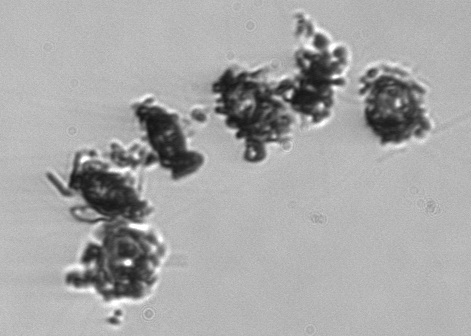
Label: Thalassiosira_TAG_external_detritus